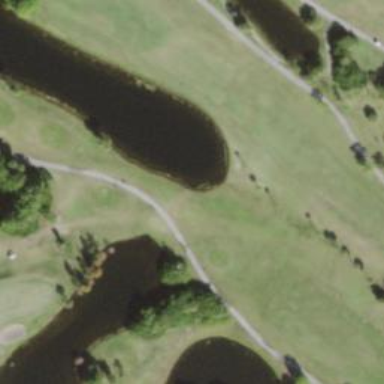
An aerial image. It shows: View of golf hole.